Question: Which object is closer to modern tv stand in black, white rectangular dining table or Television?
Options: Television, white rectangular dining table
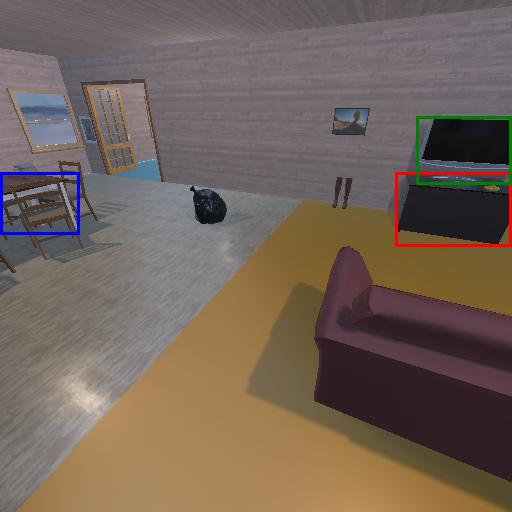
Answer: Television